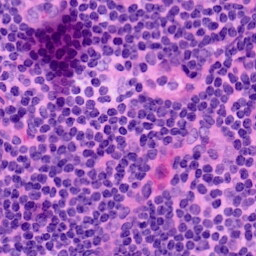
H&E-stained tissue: LymphNode